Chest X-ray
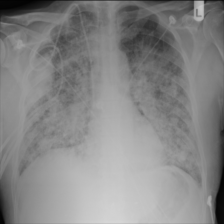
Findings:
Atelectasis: negative
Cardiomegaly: negative
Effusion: negative
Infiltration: negative
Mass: negative
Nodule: negative
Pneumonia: negative
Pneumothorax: negative
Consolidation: negative
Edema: negative
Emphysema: negative
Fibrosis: negative
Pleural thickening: negative
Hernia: negative